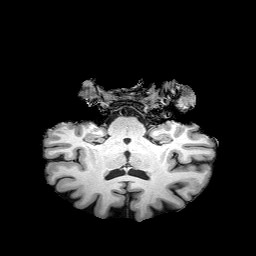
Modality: T1w
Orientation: sagittal
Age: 61
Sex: female
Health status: healthy